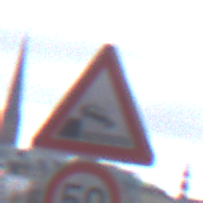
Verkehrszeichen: Ufer
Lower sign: Geschwindigkeit50
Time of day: MorningAfternoon
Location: Outdoor (Urban)
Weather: Overcast
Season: NotSpecified
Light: Natural